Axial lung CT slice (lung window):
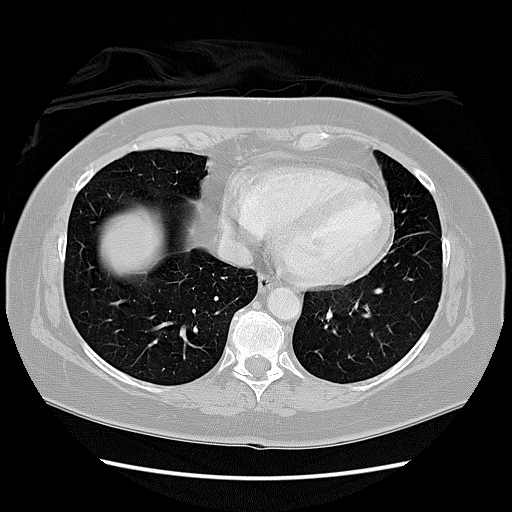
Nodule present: no